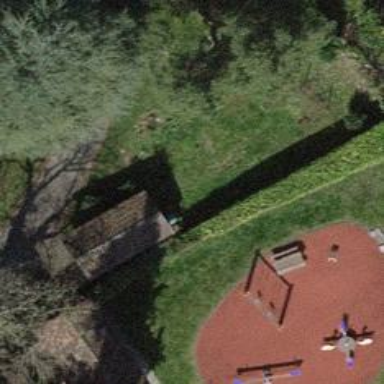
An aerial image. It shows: Playground area for leisure activities on the land.